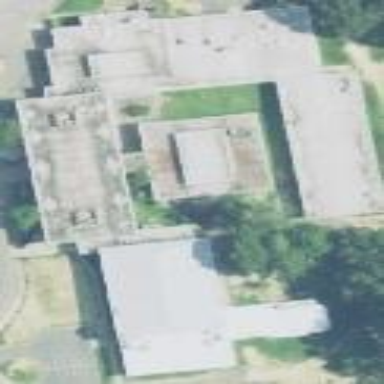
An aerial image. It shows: School building.